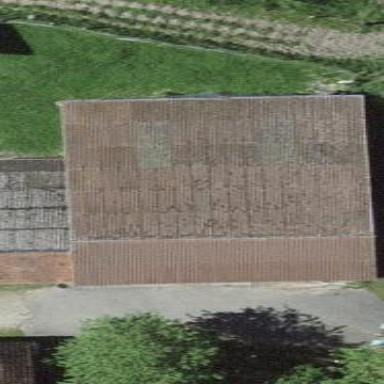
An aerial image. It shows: Barn.